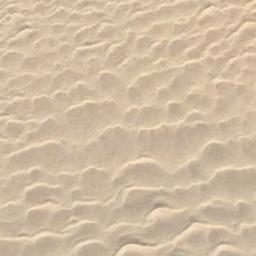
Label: desert